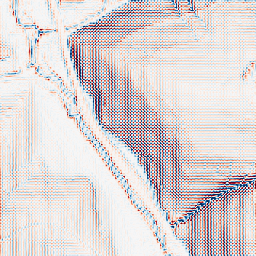
Category: wavelet
Decomposition family: wavelet_dwt
Decomposition parameters: wavelet: haar
level: 2
Upsampling method: bilinear
Upsampling parameters: scale: 2
Upsampling scale: 2